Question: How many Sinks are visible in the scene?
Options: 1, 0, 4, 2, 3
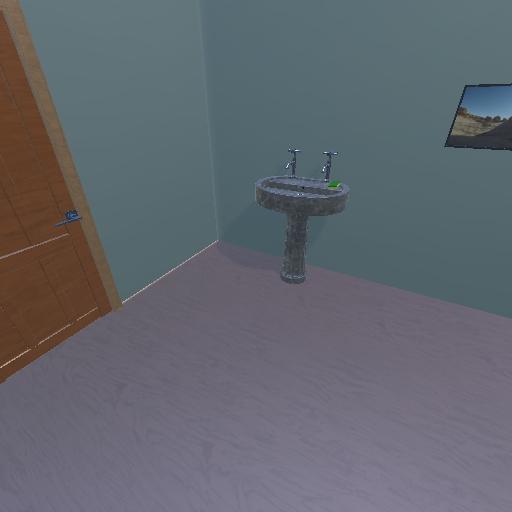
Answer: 1